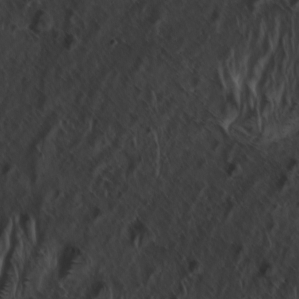
Label: non_frost